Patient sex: M
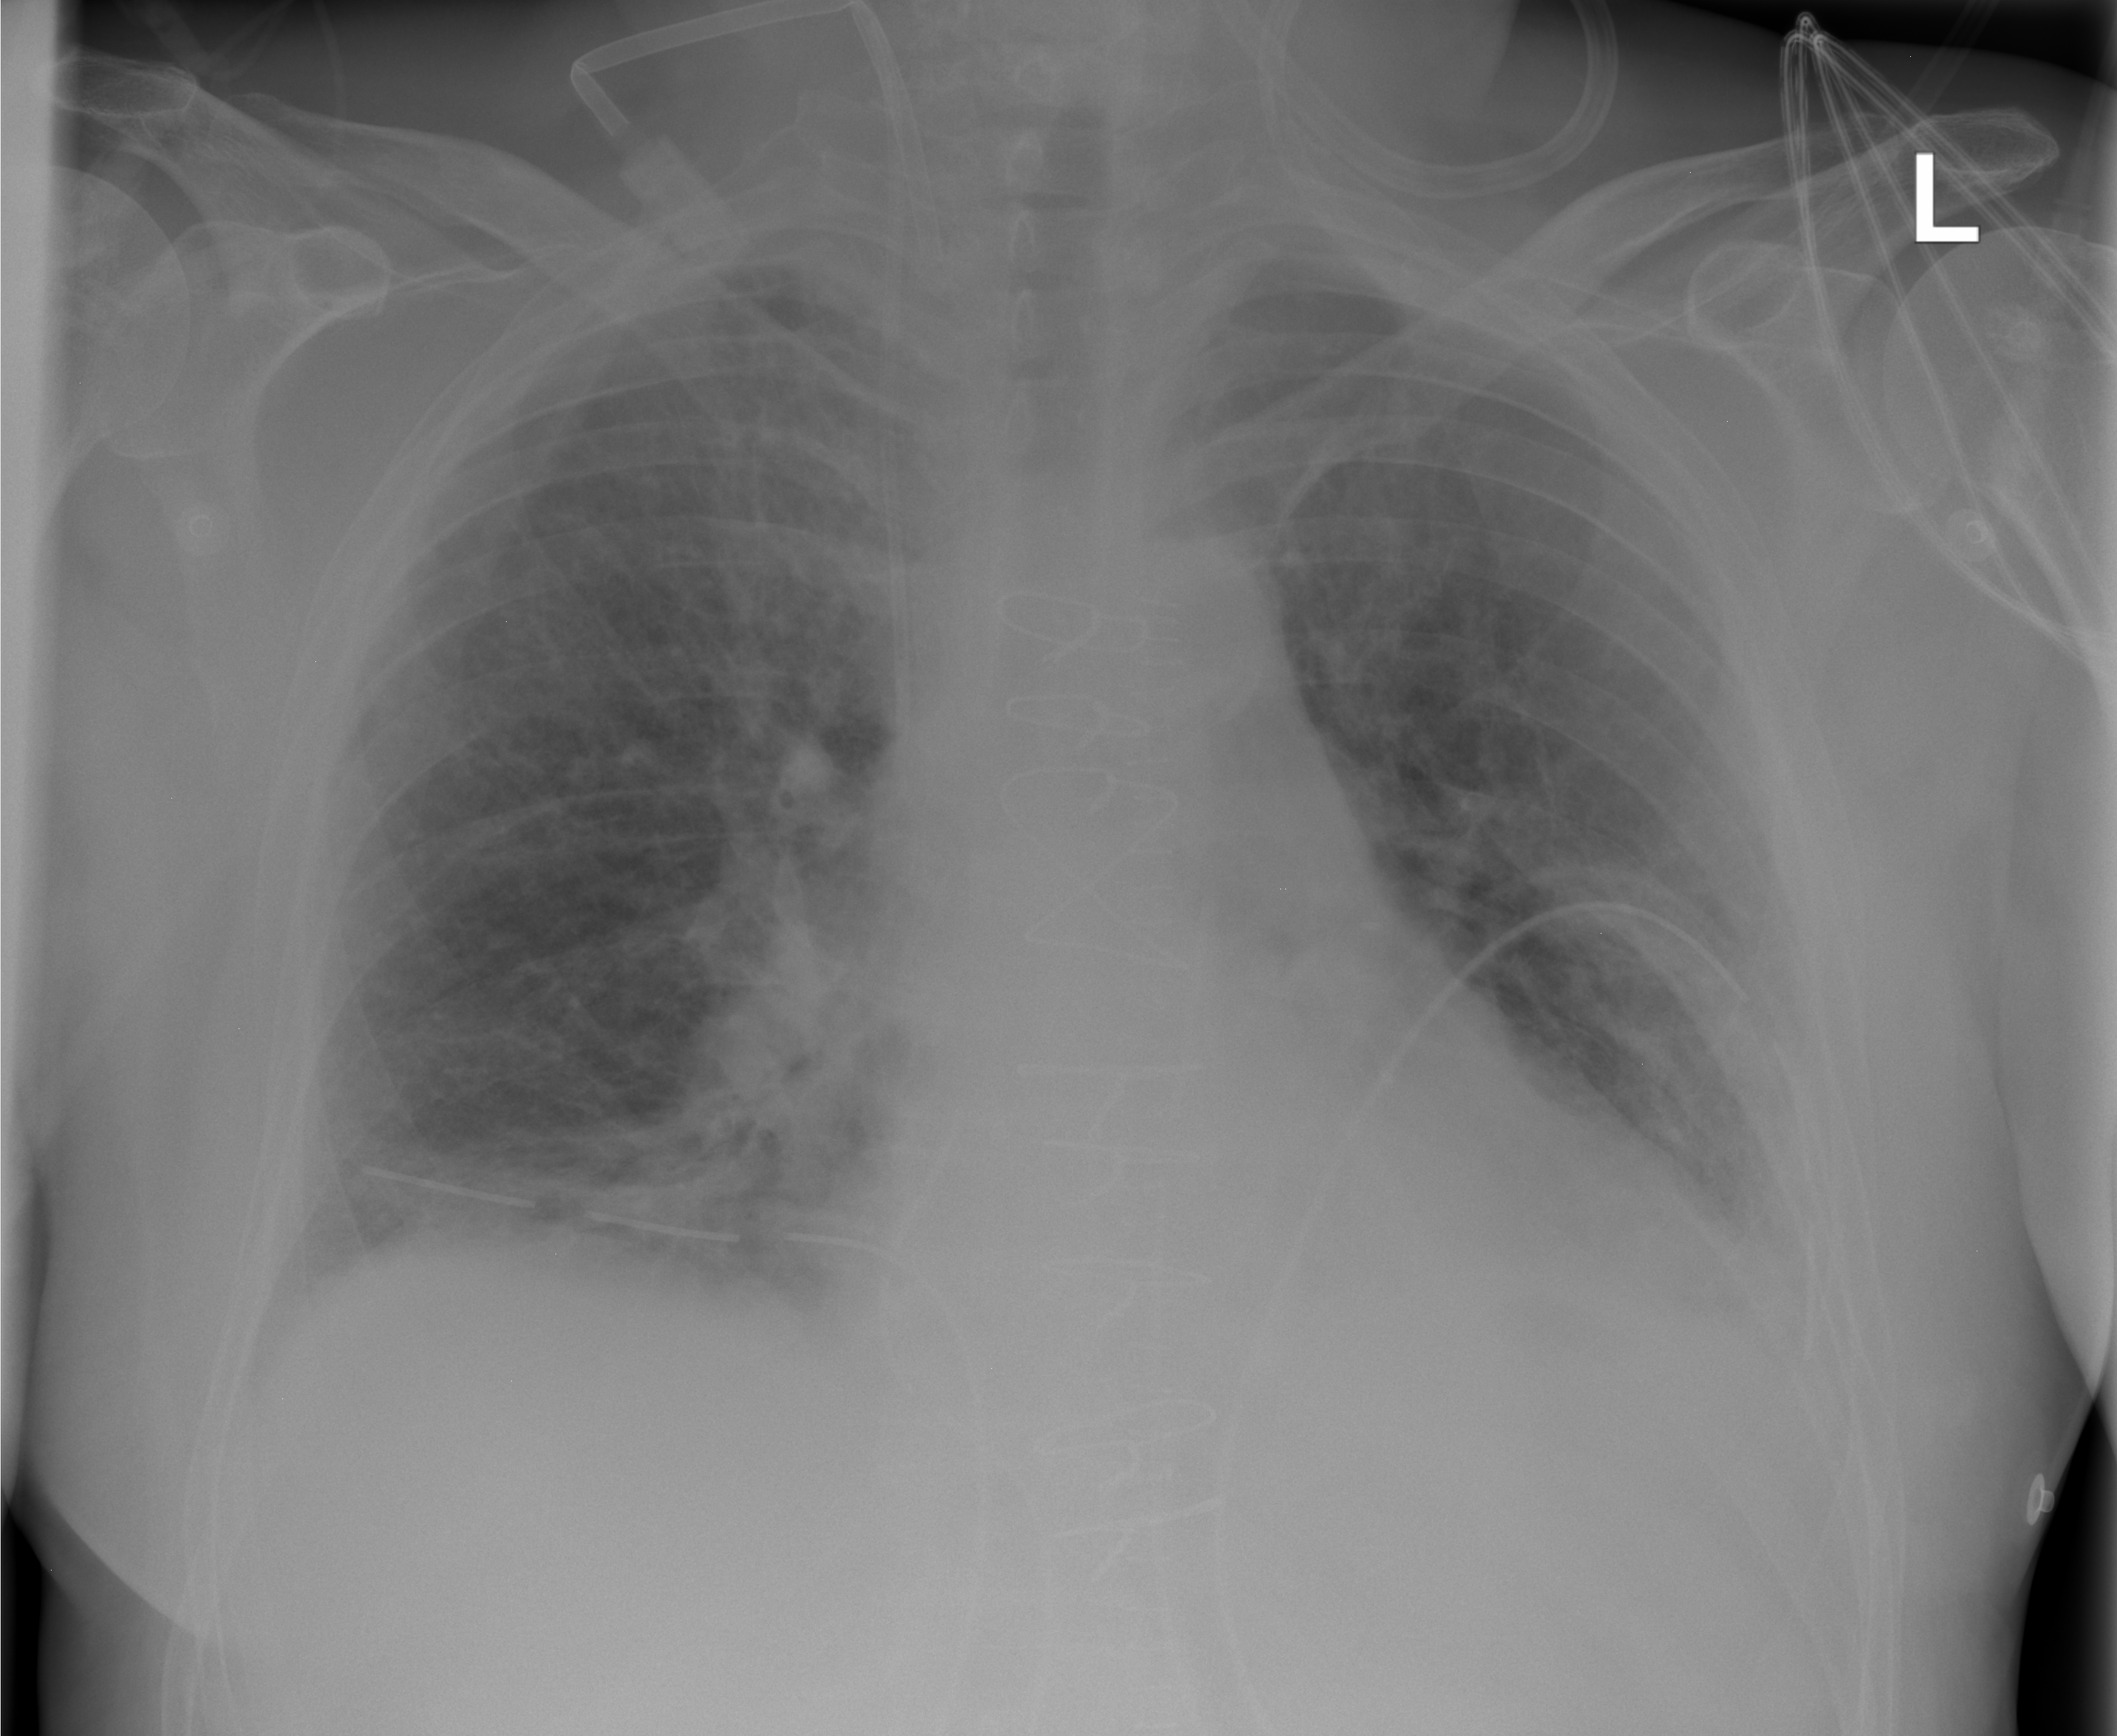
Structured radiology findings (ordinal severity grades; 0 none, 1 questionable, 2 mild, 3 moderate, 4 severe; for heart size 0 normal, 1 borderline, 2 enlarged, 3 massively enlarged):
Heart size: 1
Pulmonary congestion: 2
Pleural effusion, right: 0
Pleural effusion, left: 0
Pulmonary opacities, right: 0
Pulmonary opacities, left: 0
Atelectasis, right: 2
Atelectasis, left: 2